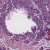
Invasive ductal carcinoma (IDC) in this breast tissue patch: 1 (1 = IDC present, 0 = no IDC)